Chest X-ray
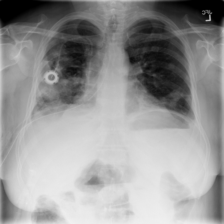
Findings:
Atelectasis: negative
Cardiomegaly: negative
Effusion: negative
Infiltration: negative
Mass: negative
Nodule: negative
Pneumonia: negative
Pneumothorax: negative
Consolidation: negative
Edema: negative
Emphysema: negative
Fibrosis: negative
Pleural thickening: negative
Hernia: negative